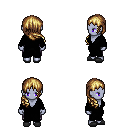
a pixel art fantasy rpg character, female body template, dark elf, purple skin, black robe, metal pants, blonde right-swept hairstyle, gray slippers, four views (front, back, left, right), 2x2 character sprite sheet, small pixel art, hard edges, no anti-aliasing